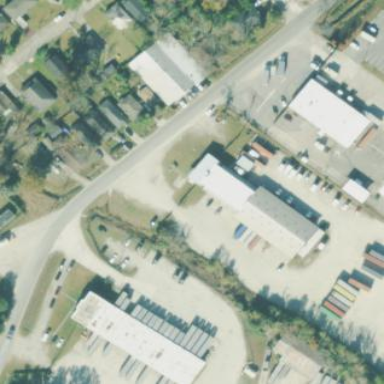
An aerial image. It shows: Transportation building.